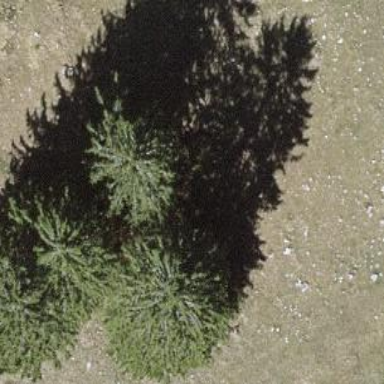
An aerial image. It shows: Needle-leaved tree in nature.